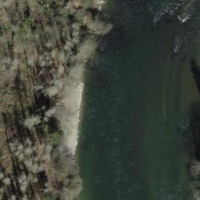
EUNIS habitat code: 15
Species observed at this site:
Lamium galeobdolon